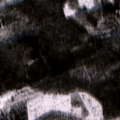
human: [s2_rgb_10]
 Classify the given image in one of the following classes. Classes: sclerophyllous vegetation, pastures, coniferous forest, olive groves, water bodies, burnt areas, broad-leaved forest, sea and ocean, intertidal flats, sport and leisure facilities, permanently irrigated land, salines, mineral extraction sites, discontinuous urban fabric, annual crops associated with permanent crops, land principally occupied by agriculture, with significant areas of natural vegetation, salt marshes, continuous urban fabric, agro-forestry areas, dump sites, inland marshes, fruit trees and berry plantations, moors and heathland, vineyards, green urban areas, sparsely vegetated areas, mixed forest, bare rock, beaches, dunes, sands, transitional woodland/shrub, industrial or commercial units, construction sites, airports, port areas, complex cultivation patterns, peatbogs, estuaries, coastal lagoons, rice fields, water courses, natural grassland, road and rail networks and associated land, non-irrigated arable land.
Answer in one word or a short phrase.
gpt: coniferous forest, mixed forest, transitional woodland/shrub